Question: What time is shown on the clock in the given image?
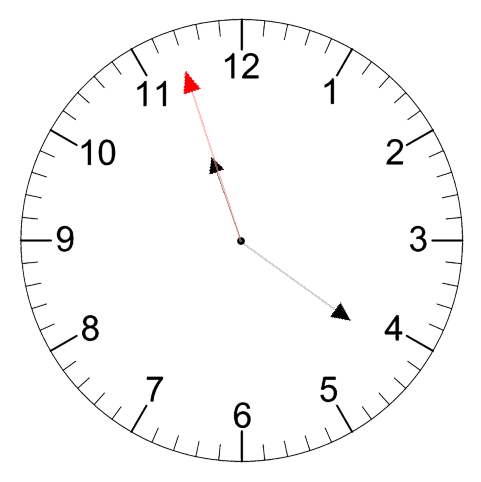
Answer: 11:20:57